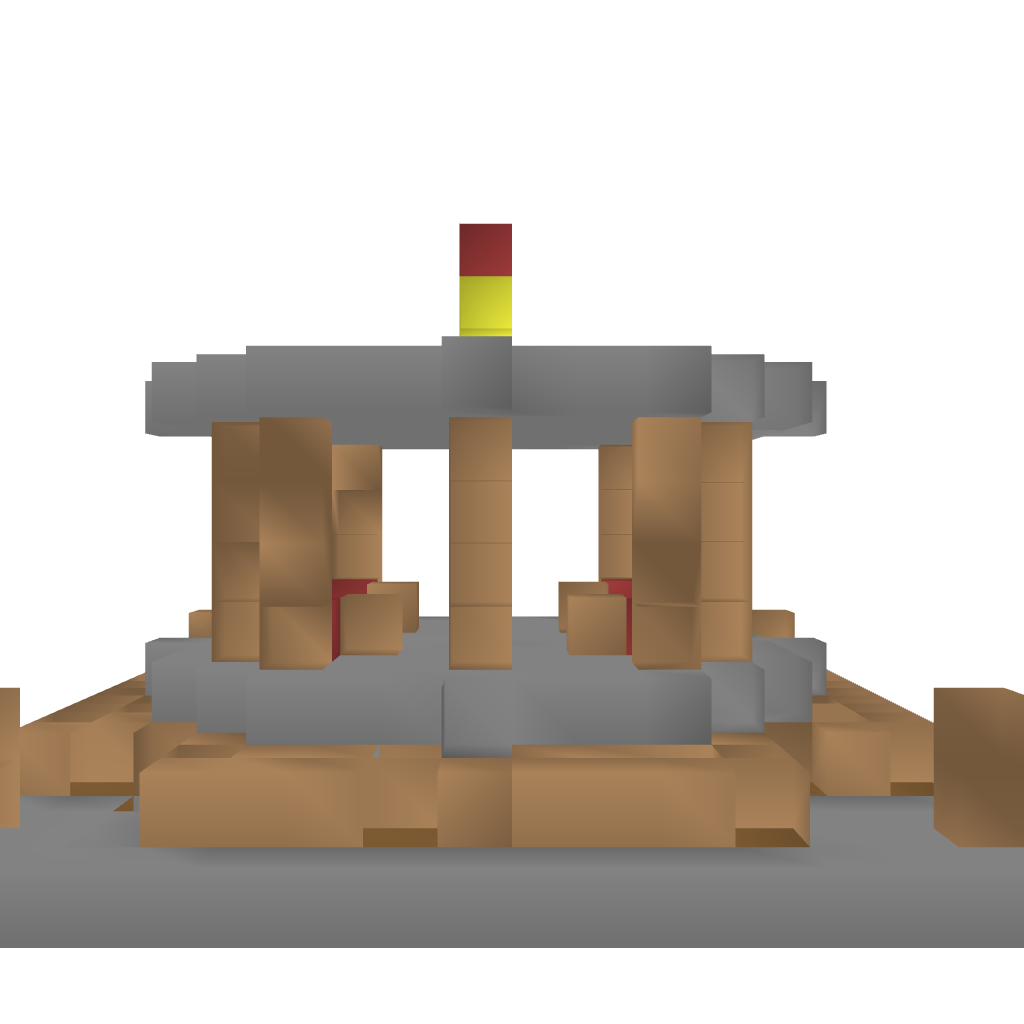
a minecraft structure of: Merry Go Round good quality